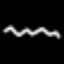
Label: squiggle